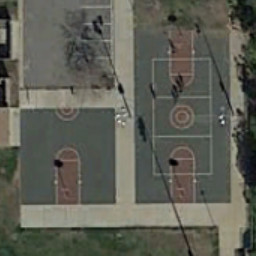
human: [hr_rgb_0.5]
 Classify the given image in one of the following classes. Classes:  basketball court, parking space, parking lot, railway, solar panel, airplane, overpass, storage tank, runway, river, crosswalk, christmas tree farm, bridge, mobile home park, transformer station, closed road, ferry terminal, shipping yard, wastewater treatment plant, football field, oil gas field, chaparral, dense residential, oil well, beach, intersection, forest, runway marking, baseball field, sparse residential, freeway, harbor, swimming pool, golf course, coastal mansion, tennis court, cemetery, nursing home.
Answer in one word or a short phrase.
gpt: basketball court